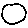
Label: circle